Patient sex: F
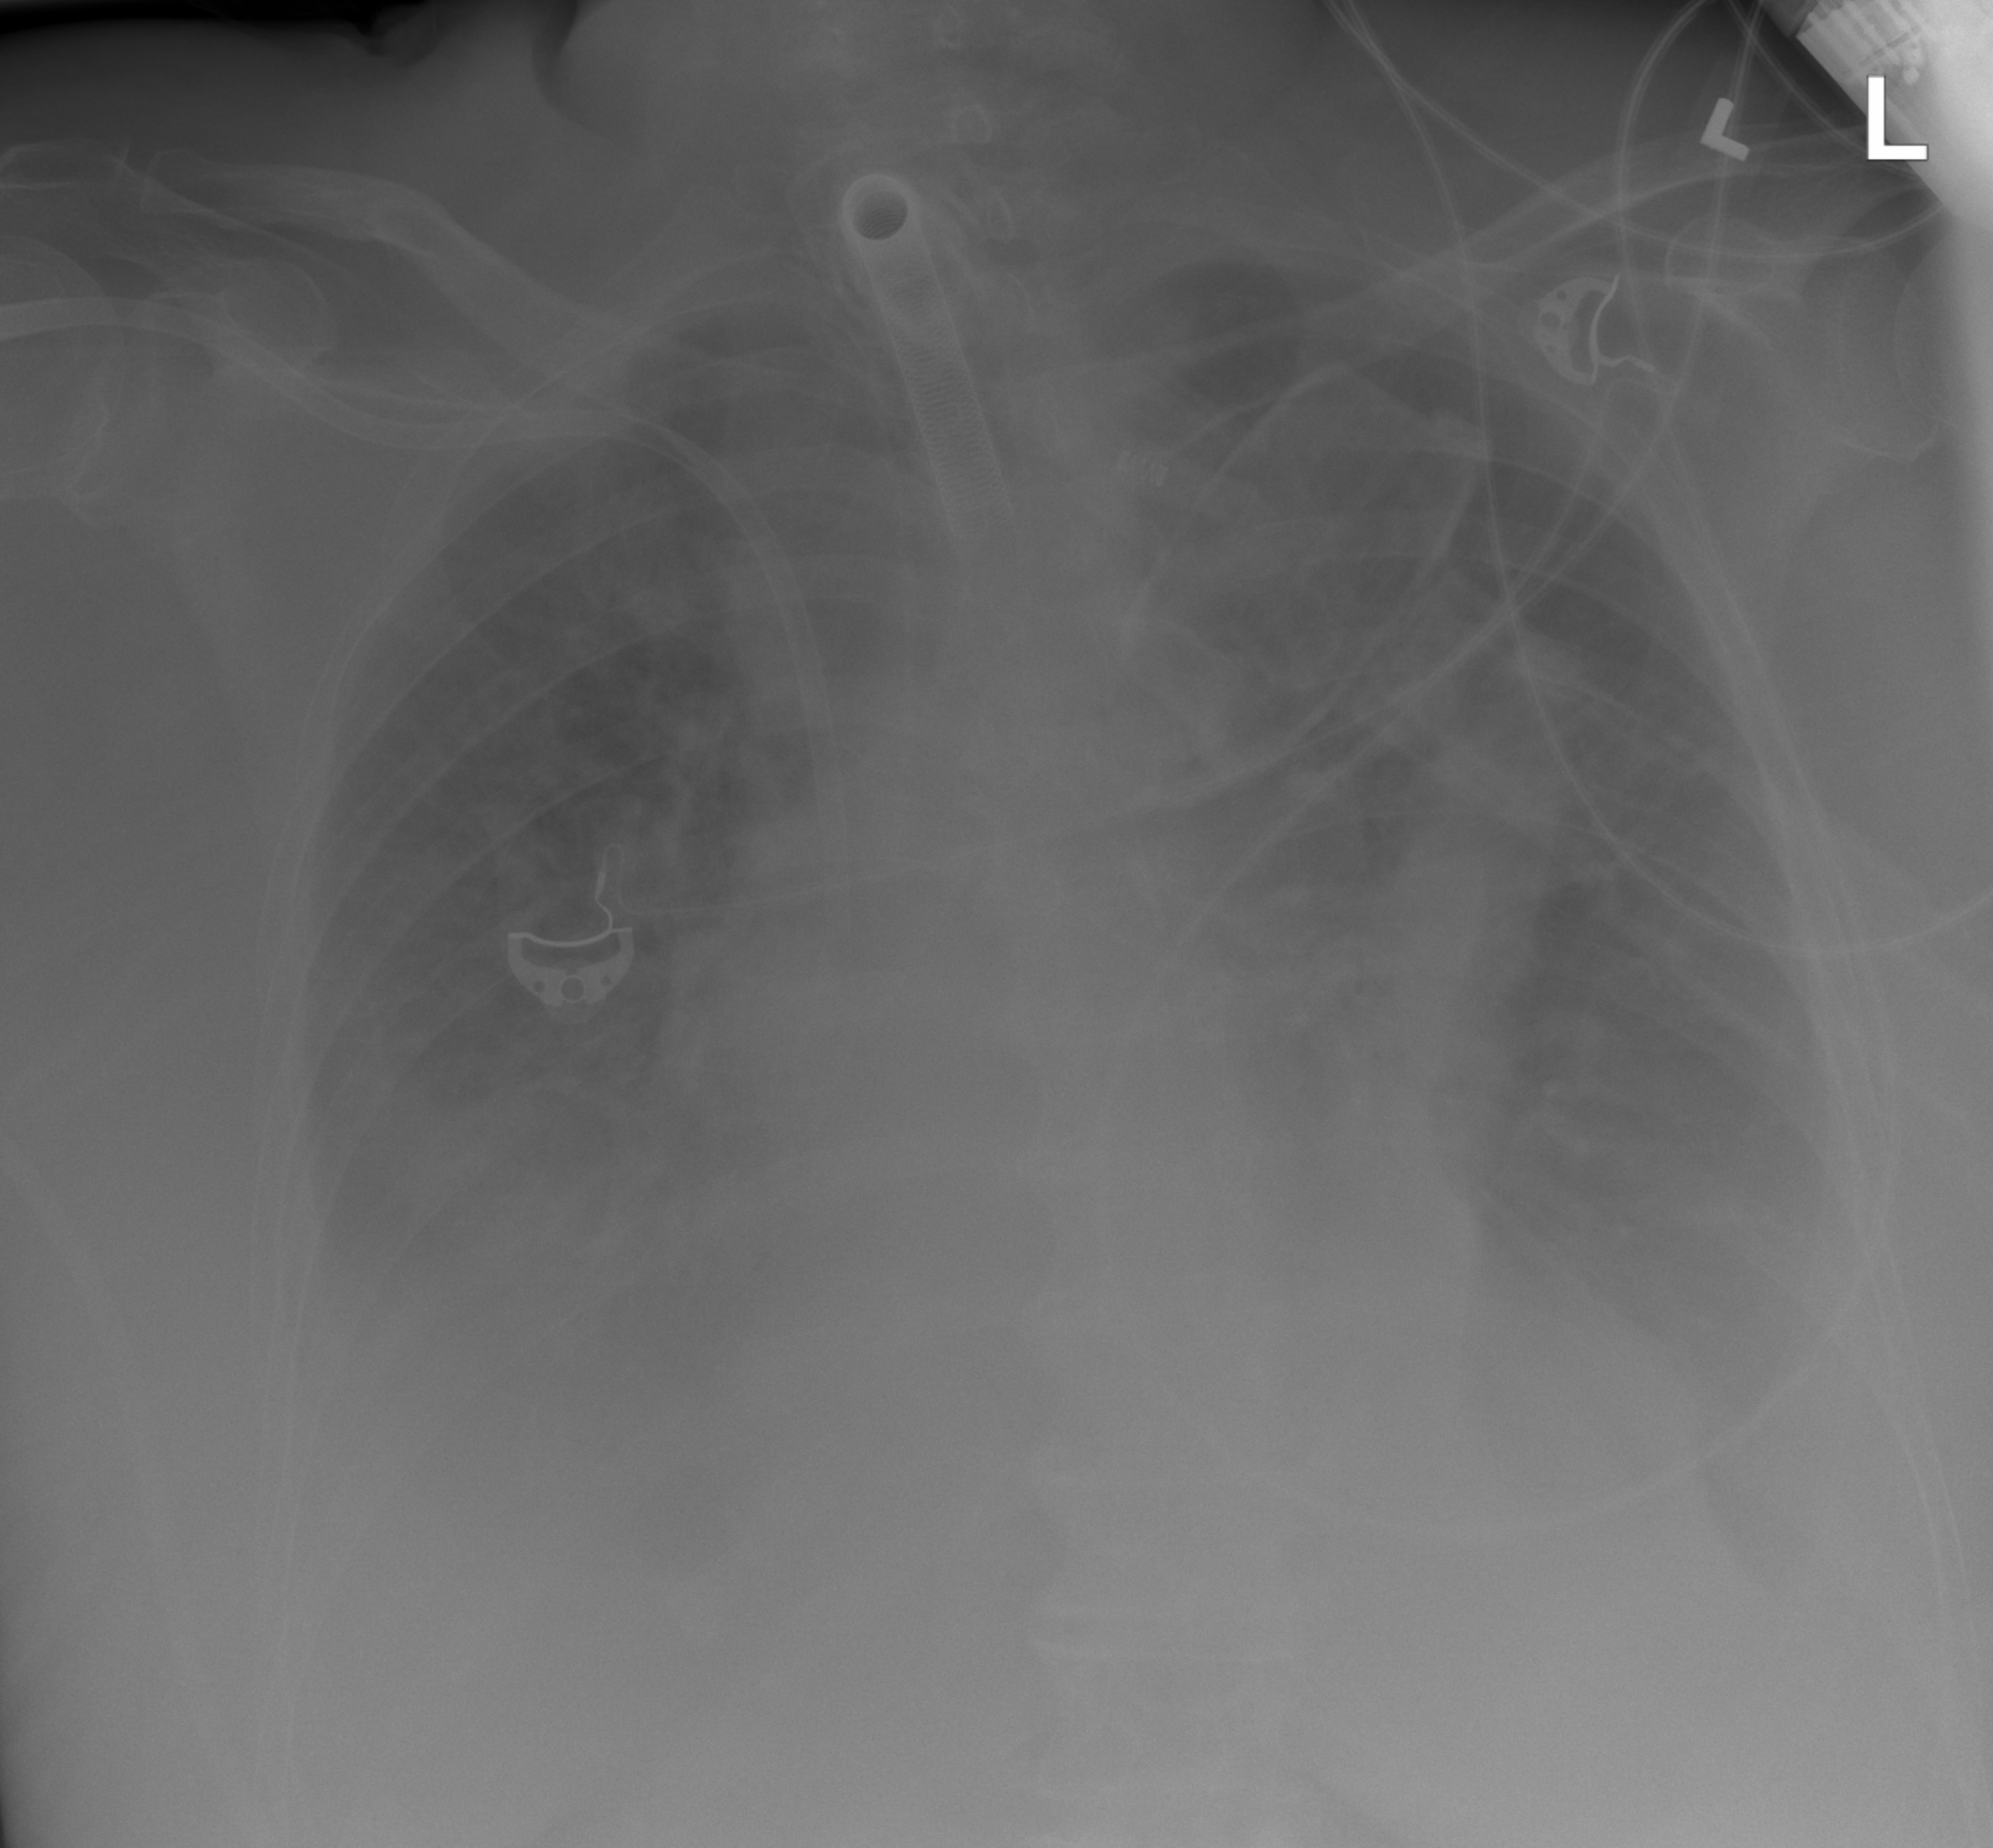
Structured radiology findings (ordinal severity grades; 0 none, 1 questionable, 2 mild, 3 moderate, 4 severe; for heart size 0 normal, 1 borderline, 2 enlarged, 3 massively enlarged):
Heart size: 2
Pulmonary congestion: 2
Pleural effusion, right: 3
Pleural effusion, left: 3
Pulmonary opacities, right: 2
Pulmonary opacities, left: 0
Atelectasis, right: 2
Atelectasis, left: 2